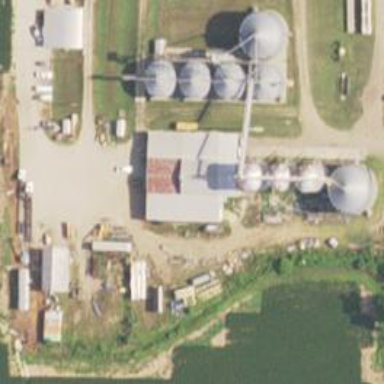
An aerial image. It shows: Silo.